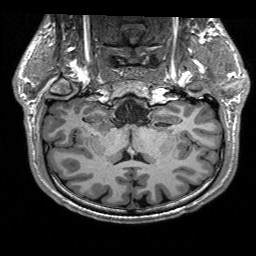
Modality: T1w
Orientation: sagittal
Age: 33
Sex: male
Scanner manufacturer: siemens
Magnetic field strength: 3 T
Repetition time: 2.3 s
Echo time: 0.00197 s